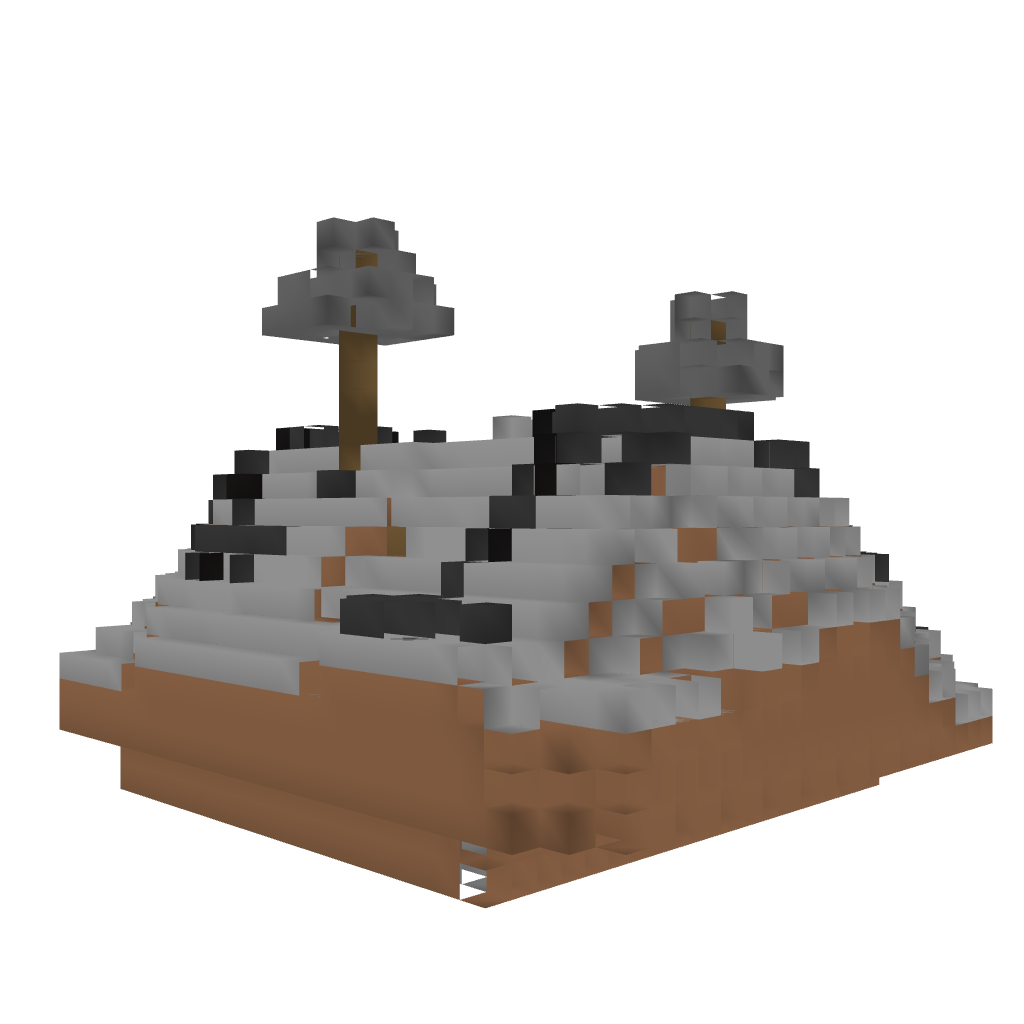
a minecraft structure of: Hobbit House w/ secret room